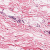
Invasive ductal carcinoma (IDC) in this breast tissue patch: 0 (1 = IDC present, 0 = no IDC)